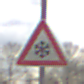
Verkehrszeichen: SchneeOderEisglaette
Umgebung: Outdoor, Suburban
Tageszeit: MorningAfternoon
Wetter: Overcast
Licht: Natural
Jahreszeit: NotSpecified
Kontrast: LowContrast